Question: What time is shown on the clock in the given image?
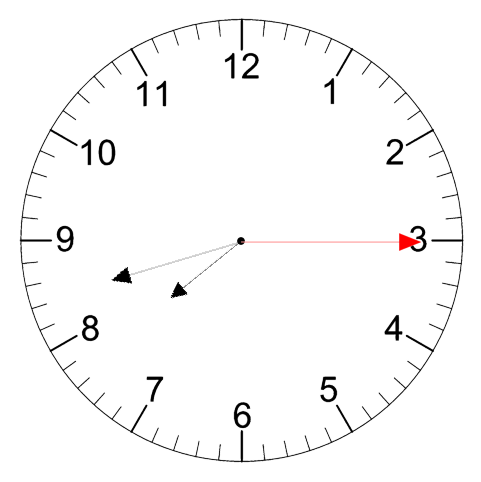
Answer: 07:42:15